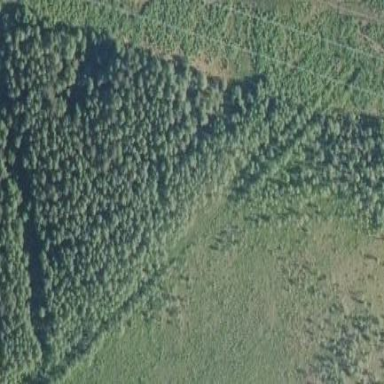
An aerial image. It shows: Mixed leaf woodland.